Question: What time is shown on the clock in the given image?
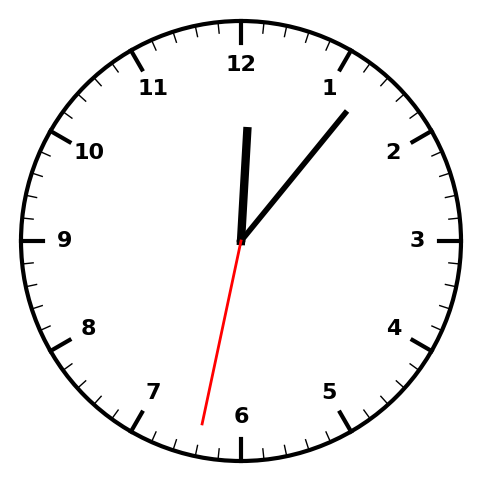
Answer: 12:06:32